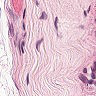
Metastatic tissue present: no